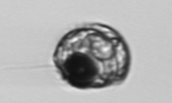
Label: Proterythropsis